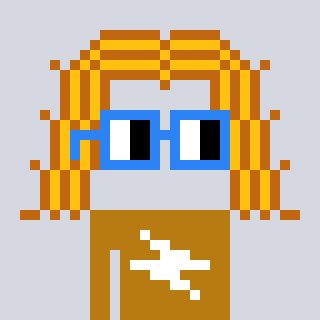
a pixel art character with square blue glasses, a hair-shaped head and a gold-colored body on a cool background